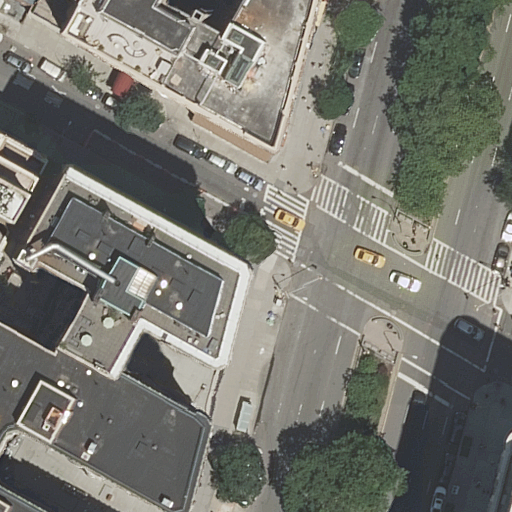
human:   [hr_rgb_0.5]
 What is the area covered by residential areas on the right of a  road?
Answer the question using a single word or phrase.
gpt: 0m2

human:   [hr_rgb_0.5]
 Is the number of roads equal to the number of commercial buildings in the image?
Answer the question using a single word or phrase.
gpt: no

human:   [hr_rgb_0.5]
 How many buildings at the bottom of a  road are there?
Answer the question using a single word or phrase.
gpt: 2

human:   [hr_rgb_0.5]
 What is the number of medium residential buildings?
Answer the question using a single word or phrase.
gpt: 1

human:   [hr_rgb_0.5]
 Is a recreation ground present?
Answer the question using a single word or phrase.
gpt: no

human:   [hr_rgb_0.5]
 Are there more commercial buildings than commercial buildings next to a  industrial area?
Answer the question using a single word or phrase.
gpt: no

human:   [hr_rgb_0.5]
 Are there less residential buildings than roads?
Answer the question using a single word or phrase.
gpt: no

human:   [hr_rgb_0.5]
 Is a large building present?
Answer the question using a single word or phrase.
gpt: yes

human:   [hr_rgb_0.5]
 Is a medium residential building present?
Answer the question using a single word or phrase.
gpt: yes

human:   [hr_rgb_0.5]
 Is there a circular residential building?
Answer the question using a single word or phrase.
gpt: no

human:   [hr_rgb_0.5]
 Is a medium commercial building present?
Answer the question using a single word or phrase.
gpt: no

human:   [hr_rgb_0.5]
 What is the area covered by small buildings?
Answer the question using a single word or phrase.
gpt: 94m2

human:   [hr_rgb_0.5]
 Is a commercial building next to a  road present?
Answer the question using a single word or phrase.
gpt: no

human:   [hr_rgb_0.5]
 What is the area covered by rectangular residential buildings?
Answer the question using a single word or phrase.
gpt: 1261m2

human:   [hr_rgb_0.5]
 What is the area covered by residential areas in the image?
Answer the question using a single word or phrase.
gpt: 0m2

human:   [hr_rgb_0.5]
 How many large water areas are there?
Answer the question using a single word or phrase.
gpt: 0

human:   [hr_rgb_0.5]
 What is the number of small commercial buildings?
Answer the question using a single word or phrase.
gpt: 0

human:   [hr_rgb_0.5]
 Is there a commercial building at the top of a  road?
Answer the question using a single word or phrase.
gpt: no

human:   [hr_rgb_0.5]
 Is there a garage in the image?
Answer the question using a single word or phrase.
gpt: no

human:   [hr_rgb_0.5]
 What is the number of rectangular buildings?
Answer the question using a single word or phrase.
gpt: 4

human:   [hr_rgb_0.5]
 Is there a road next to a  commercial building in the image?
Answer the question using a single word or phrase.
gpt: no

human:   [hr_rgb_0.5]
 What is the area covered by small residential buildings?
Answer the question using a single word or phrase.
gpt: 94m2

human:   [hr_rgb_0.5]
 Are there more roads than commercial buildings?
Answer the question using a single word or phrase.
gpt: yes

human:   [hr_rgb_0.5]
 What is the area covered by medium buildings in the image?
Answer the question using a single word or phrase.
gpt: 289m2

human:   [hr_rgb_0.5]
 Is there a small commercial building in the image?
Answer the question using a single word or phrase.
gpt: no

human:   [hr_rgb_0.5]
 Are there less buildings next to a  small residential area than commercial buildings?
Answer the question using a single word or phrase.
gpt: no

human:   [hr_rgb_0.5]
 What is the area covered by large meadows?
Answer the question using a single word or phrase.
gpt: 0m2

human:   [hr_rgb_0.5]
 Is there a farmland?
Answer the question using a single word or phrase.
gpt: no

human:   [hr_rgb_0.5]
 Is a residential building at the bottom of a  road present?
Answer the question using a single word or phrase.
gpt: yes

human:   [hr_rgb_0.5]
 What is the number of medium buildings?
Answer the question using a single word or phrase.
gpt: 1

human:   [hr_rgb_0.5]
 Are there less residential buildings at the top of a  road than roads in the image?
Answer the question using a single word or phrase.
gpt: no

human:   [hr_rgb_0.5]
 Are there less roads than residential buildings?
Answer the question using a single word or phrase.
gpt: yes

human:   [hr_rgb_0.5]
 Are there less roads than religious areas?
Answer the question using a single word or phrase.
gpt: no

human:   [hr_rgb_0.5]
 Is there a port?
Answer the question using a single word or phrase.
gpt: no

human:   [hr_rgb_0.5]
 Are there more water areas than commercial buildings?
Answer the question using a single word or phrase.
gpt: no

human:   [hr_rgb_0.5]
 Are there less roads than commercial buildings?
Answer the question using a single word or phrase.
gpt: no